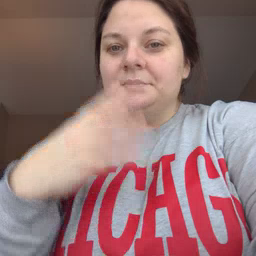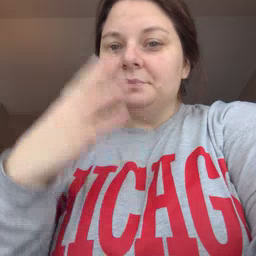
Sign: sleep